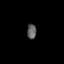
Tissue: prostate
Cell type: Myeloid cells
Senescence score: 0.3219
Nuclear area (px): 133
Mean DAPI intensity: 95.85